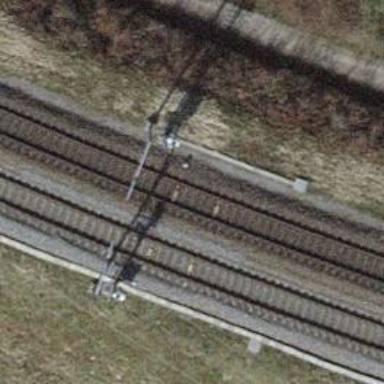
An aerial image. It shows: Railway signal.